Field crop: tomato
Growth stage: 1
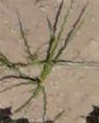
Species: cyperus